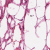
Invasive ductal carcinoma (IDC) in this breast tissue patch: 0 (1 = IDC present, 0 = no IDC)